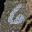
Label: 6